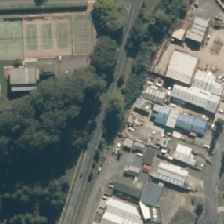
Land cover: indigenous_forest